Brain MRI, t1w sequence, axial 2D slice.
Patient: age 55, sex F, weight 75 kg, height 1.7 m
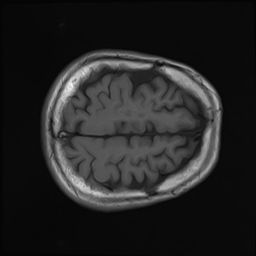